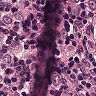
Metastatic tissue present: yes